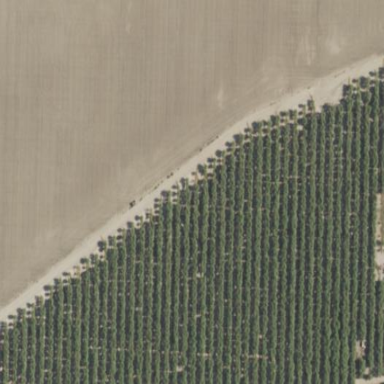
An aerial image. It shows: Orchard filled with pomegranate trees.